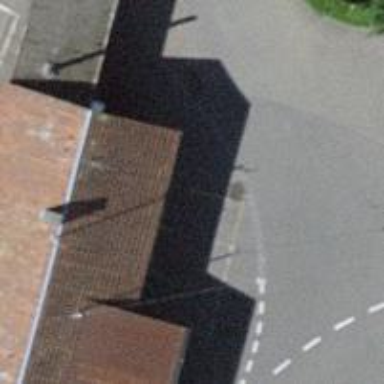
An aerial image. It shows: Post box.